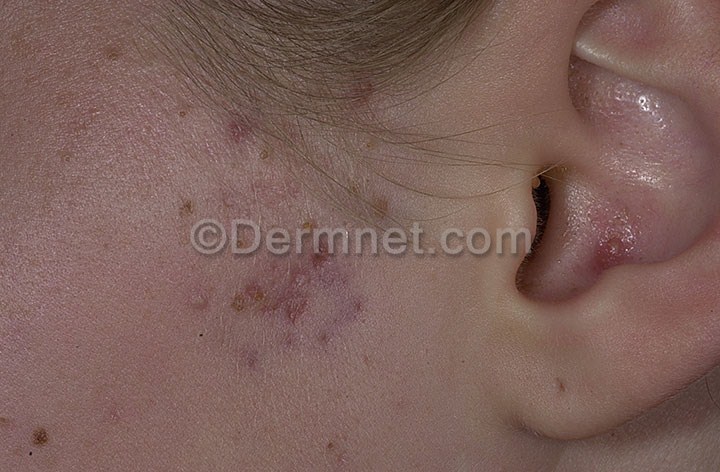
Disease: Acne and Rosacea Photos